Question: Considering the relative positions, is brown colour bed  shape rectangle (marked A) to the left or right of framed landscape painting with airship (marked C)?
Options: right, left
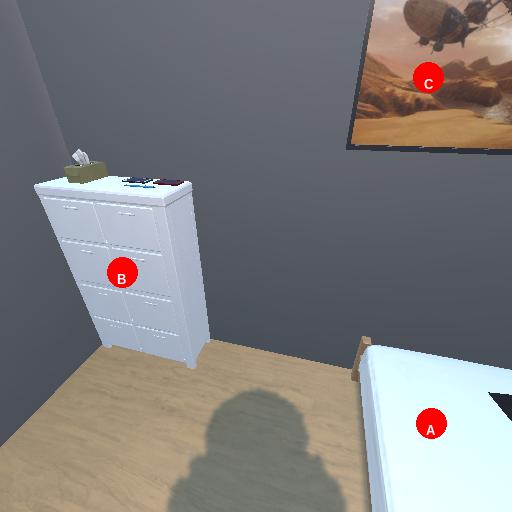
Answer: right